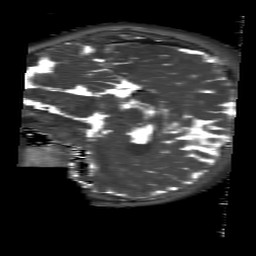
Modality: T2map
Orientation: sagittal
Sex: female
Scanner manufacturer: siemens
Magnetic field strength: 3 T
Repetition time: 4 s